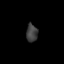
Tissue: lung
Cell type: Epithelial cells
Senescence score: 0.2413
Nuclear area (px): 200
Mean DAPI intensity: 62.495